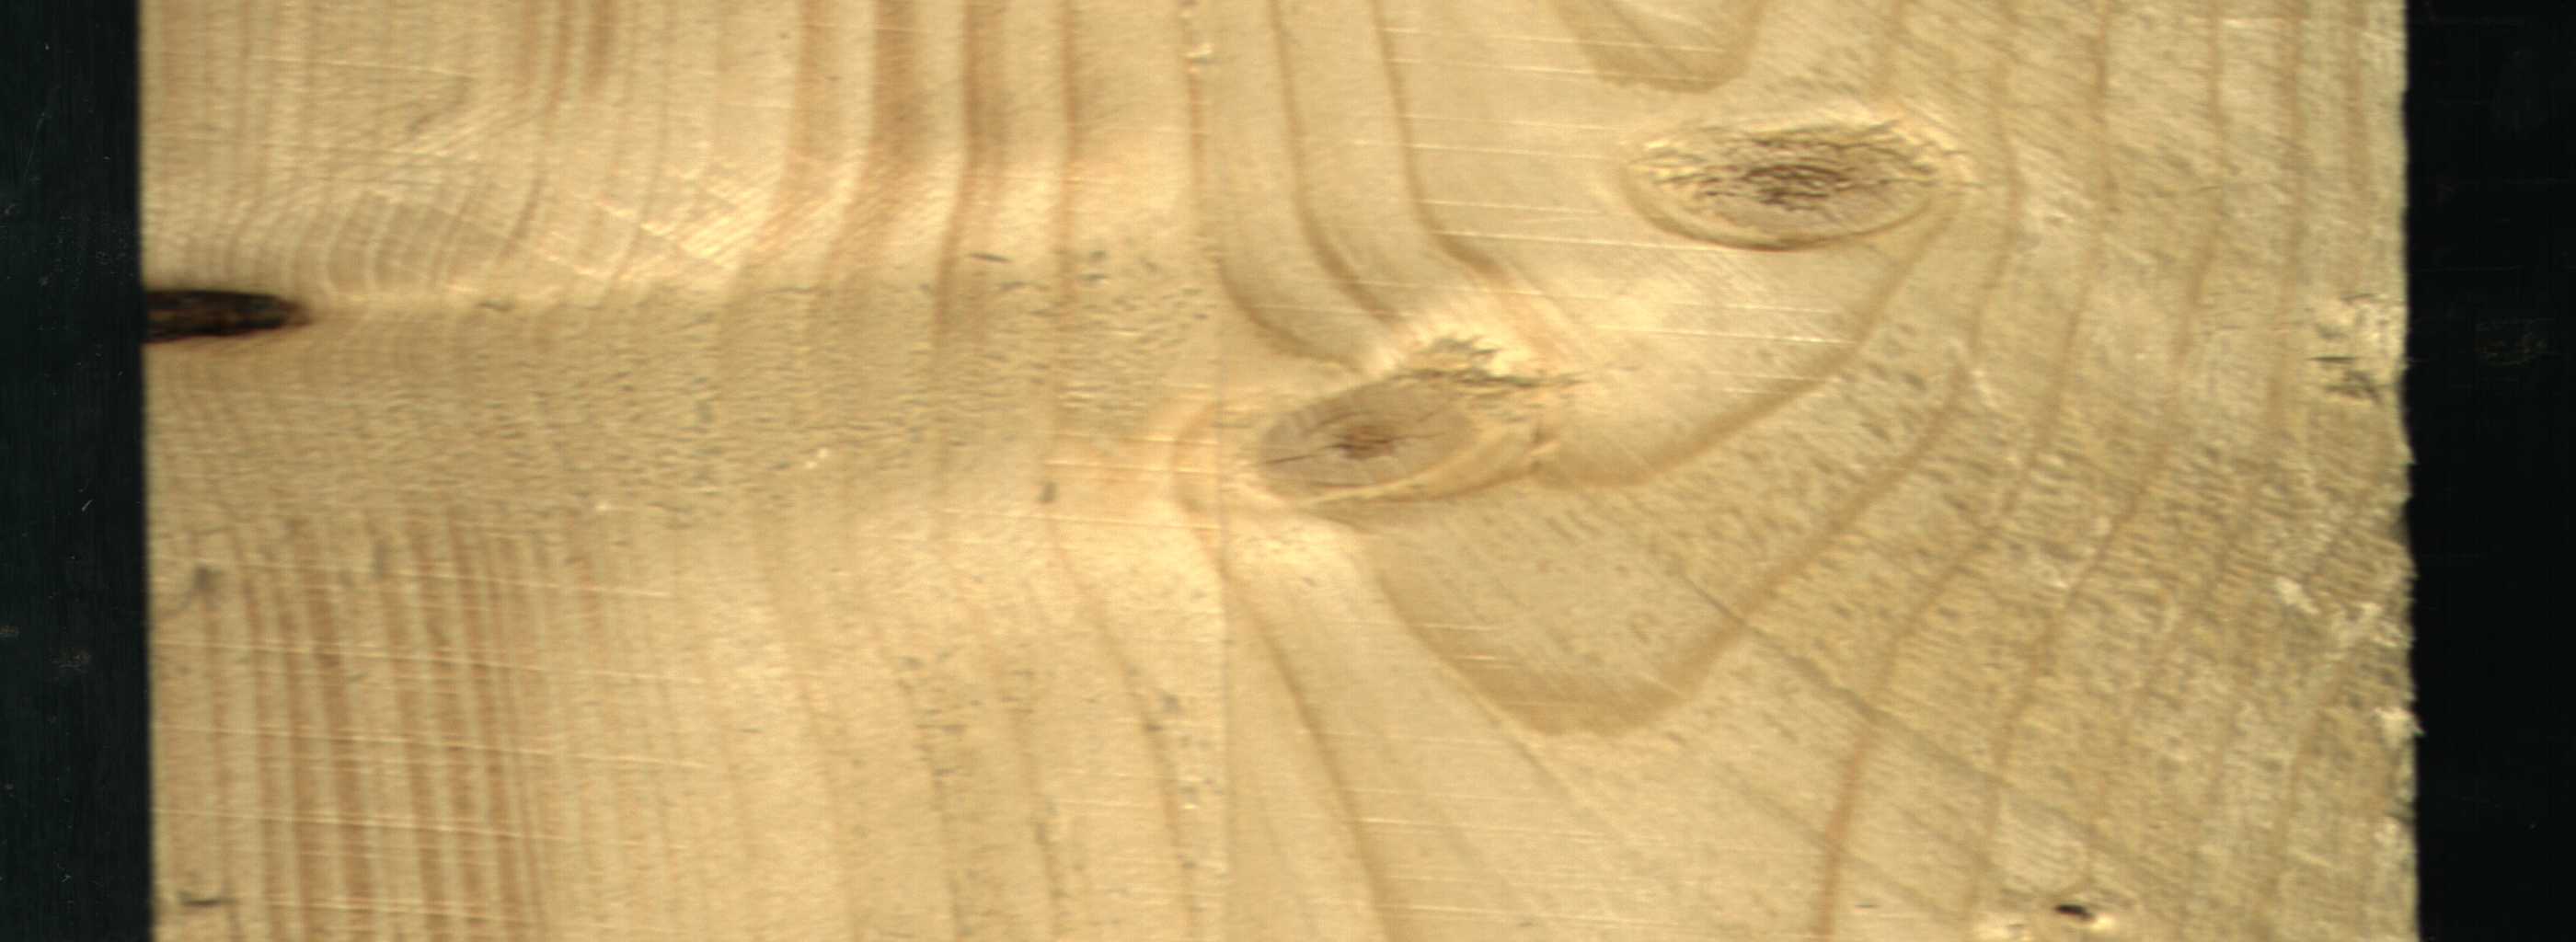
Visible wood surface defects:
Dead_Knot
Live_Knot
Live_Knot
Live_Knot